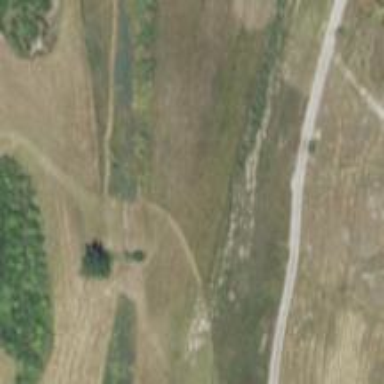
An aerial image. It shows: Path for disc golf with hole.